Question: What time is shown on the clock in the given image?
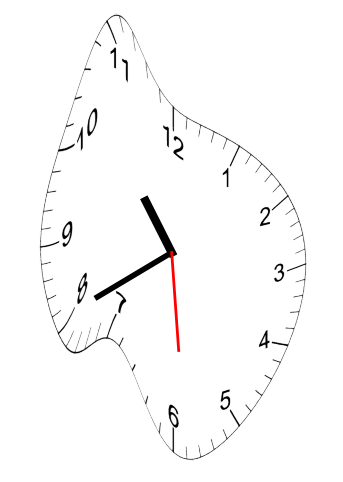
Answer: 10:40:29